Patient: sex M, age 83
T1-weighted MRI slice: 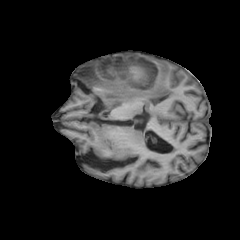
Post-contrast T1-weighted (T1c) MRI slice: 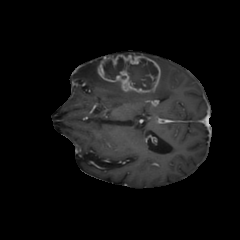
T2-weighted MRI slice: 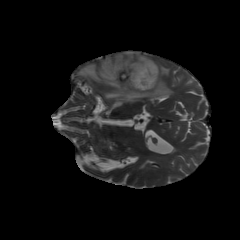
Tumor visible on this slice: yes
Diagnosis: Glioblastoma, IDH-wildtype
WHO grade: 4